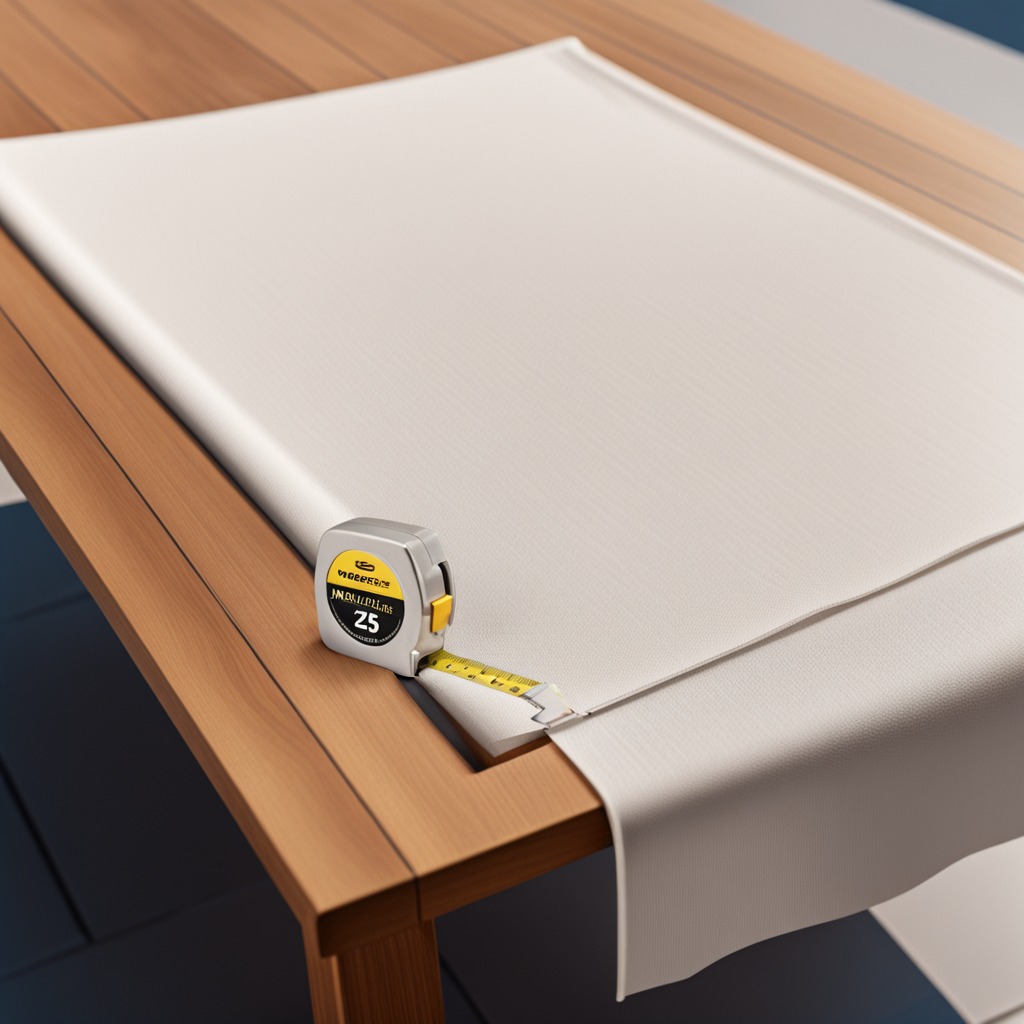
A measuring tape lying on the wooden table.